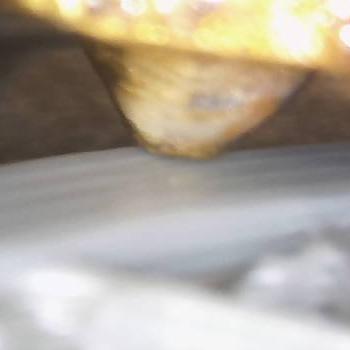
Flow rate: 88%